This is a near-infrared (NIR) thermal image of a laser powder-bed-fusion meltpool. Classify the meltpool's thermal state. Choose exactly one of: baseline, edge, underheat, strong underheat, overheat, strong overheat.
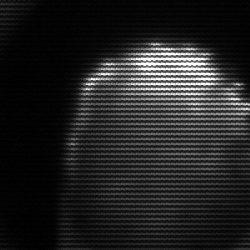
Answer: edge